Question: I have met this strange issue.

Why is so?! Should it be so?
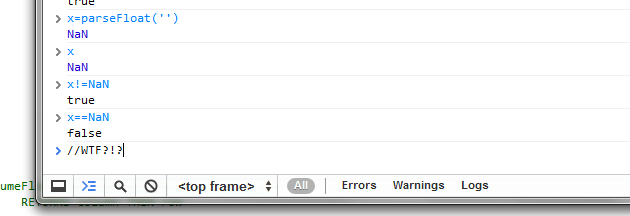
Answer: From the <URL>:
> Unlike all other possible values in JavaScript, it is not possible to
rely on the equality operators (== and ===) to determine whether a
value is NaN or not, because both NaN == NaN and NaN === NaN evaluate
to false. Hence, the necessity of an isNaN function.
use <URL> instead.